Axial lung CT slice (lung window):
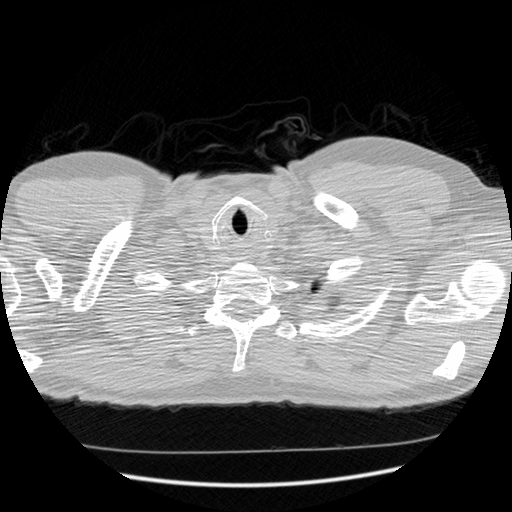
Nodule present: no